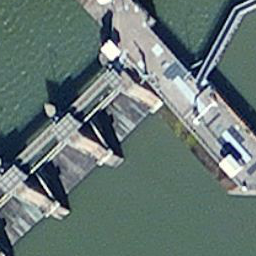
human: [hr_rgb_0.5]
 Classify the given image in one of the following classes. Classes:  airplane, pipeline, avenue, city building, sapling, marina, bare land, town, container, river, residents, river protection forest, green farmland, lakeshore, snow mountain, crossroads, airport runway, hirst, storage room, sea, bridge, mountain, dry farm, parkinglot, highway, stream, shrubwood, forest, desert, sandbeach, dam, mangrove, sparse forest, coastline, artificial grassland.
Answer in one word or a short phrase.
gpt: dam